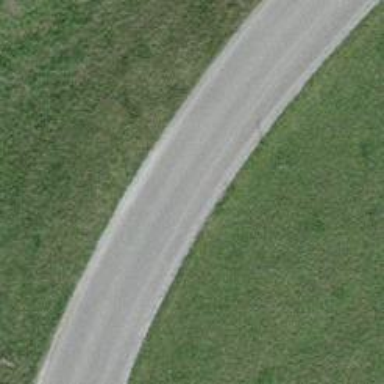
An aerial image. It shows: Unclassified road with asphalt surface.